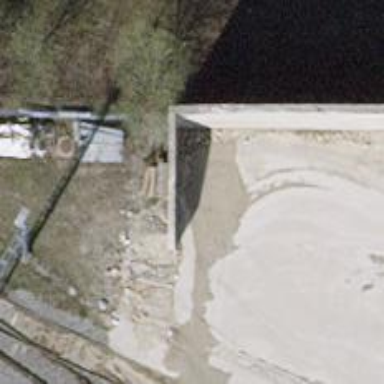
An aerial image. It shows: Wall barrier.